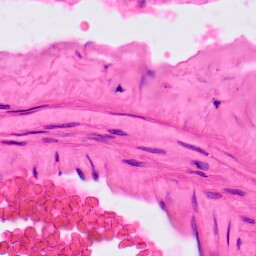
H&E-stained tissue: Lung